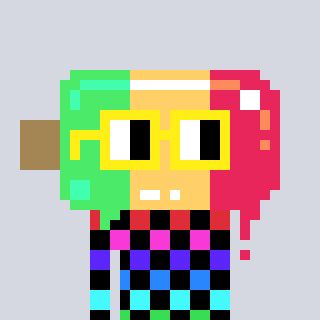
a pixel art character with square yellow glasses, a icepop-shaped head and a red-colored body on a cool background